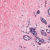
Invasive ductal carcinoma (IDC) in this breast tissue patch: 0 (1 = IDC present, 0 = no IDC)